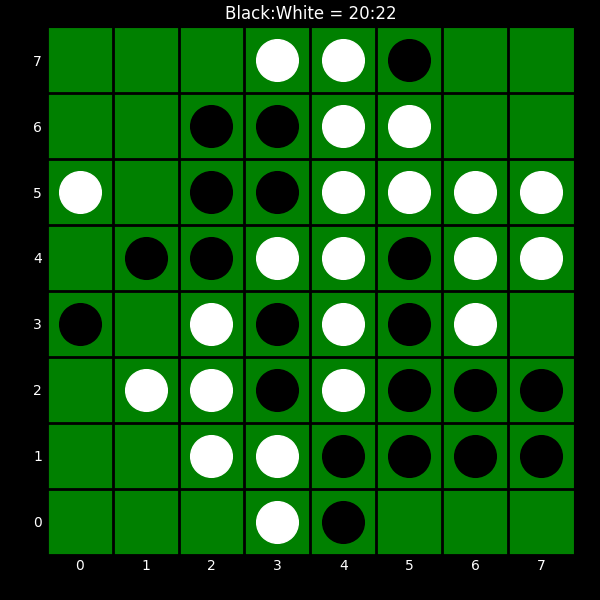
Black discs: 20
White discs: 22